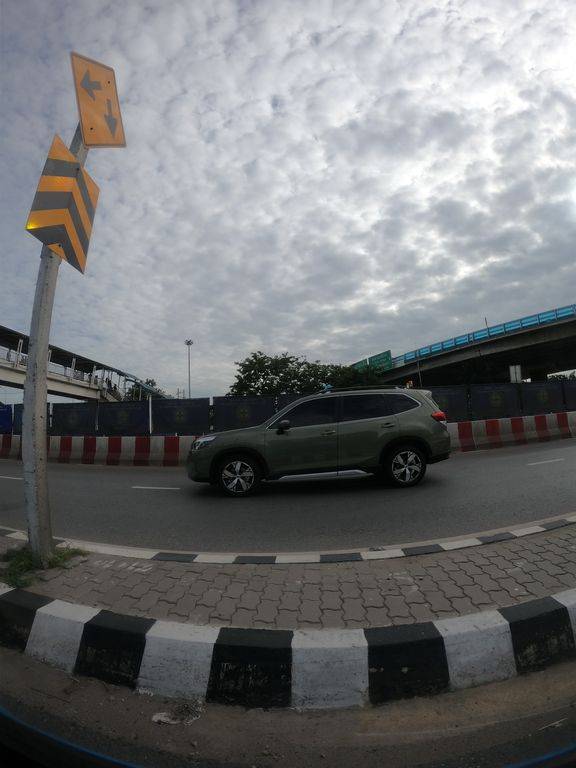
Region: Thailand
Coordinates: 13.825, 100.677